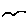
Label: bird